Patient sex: M
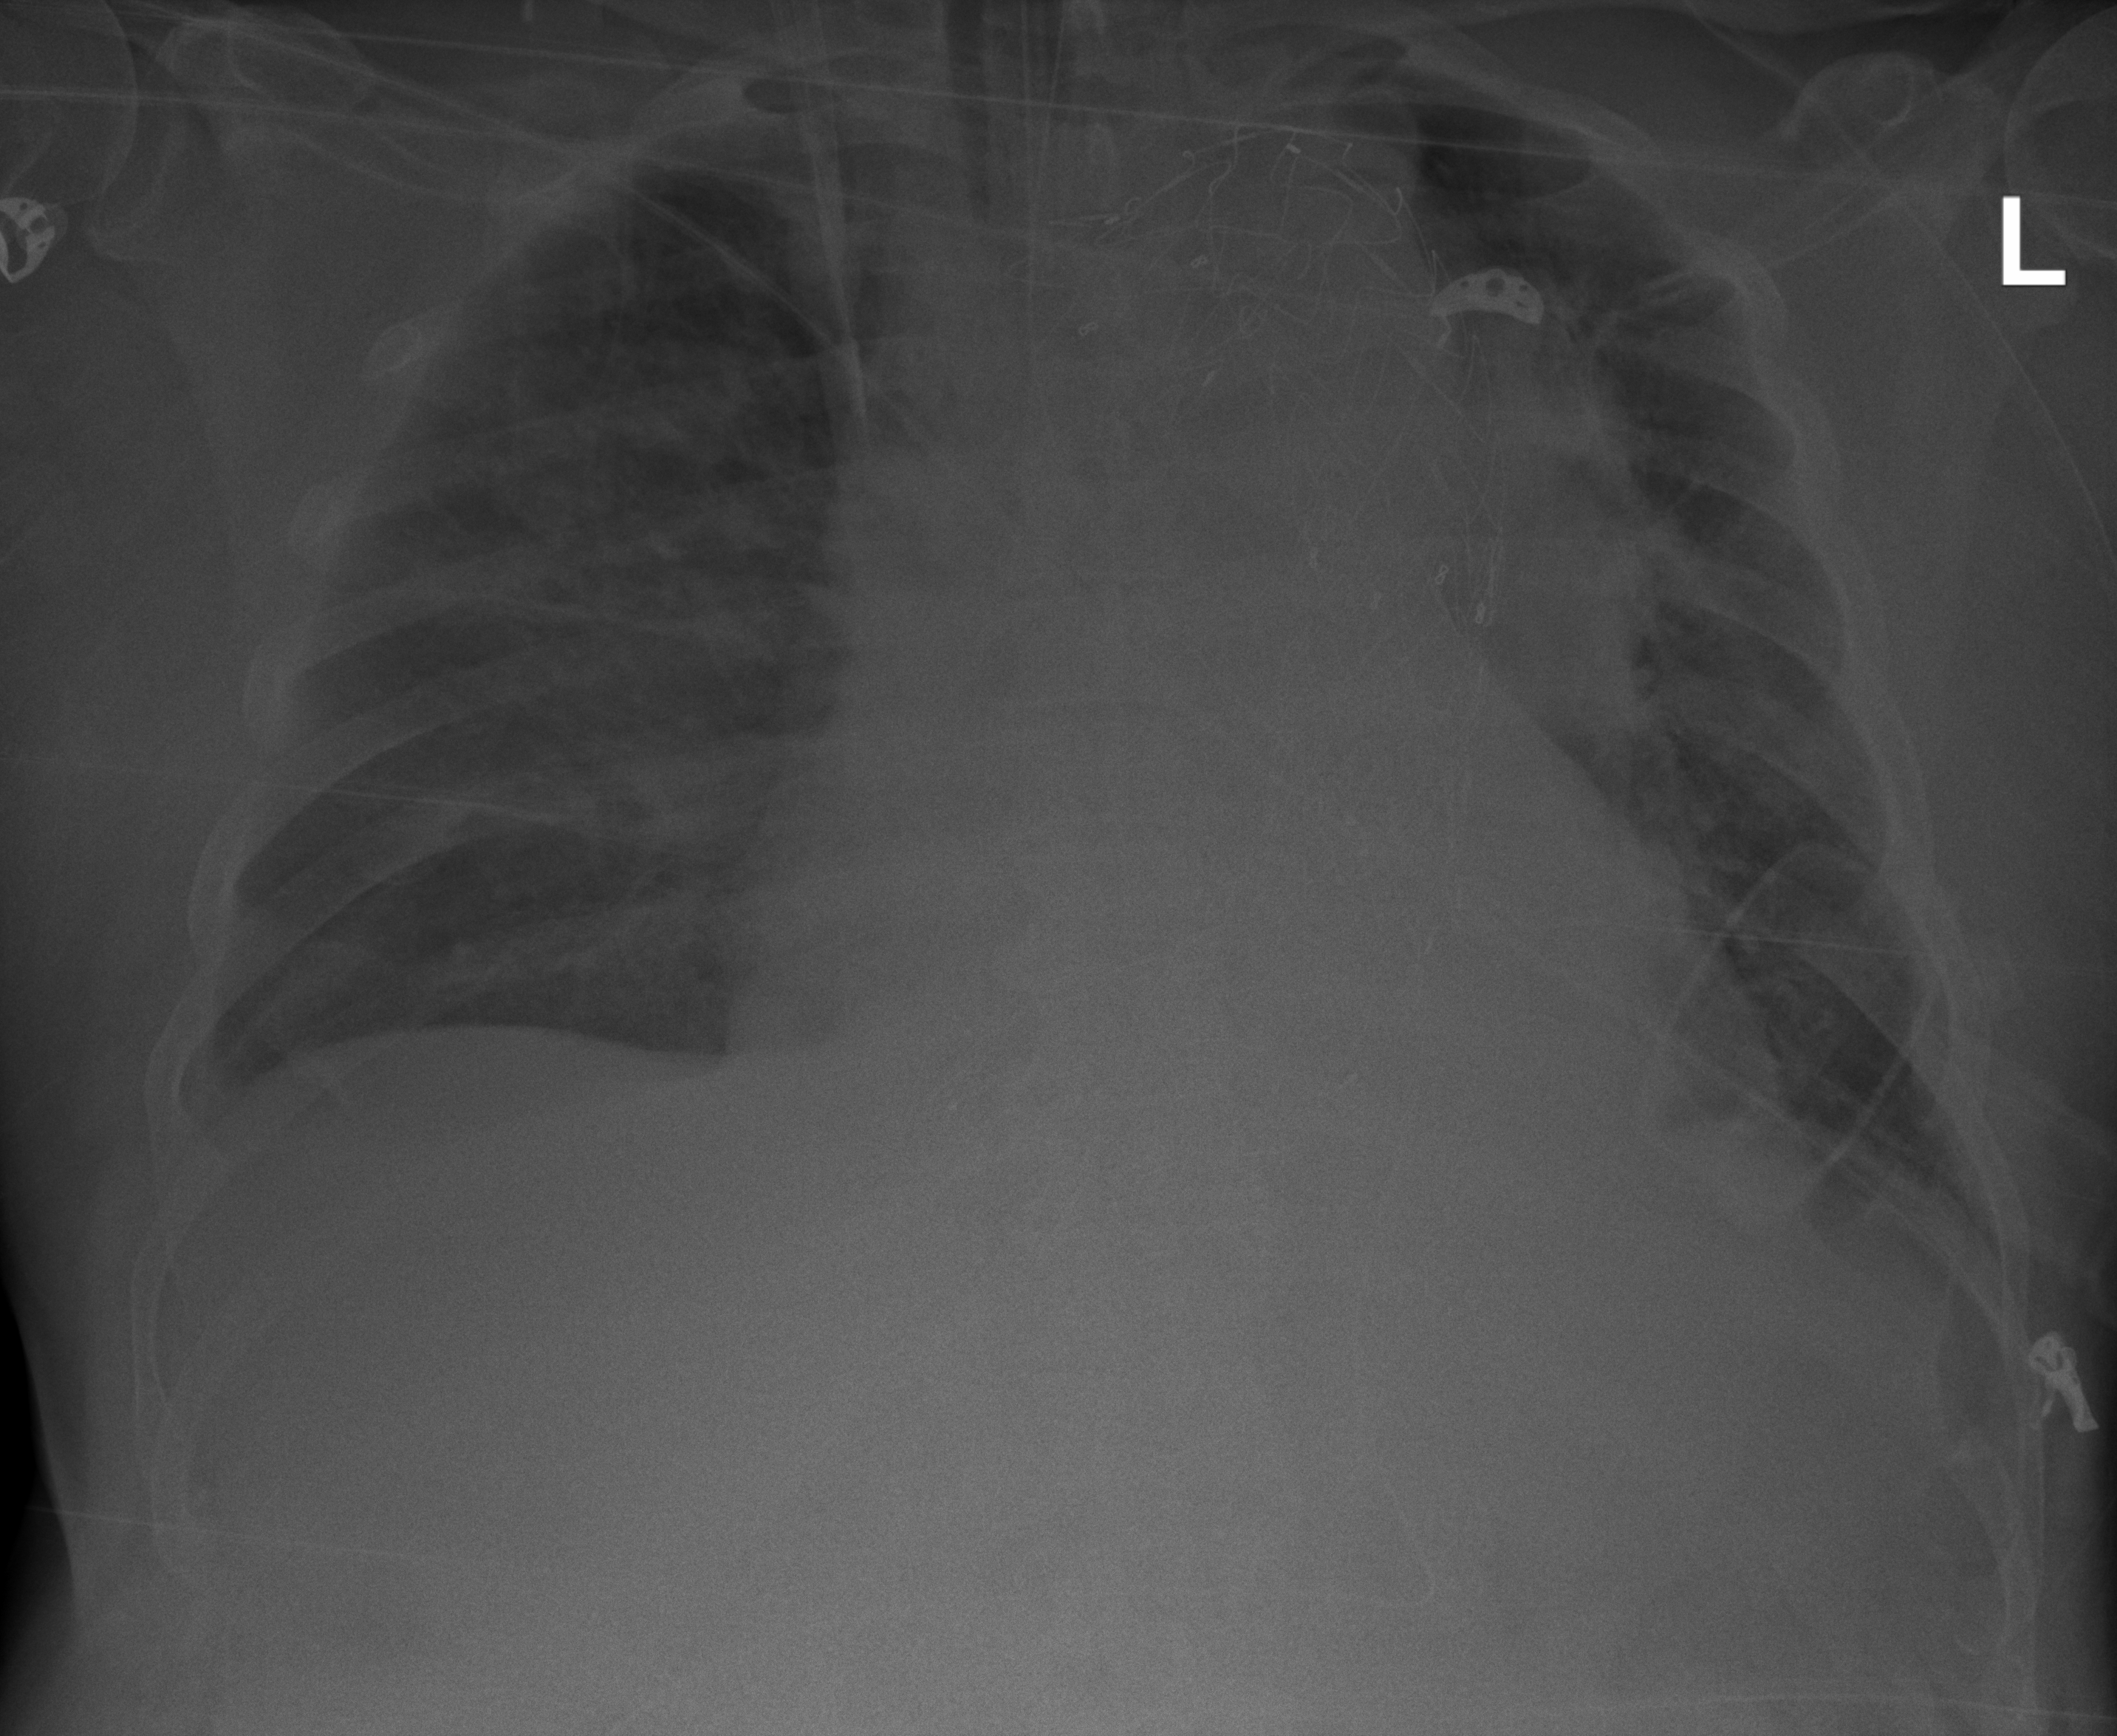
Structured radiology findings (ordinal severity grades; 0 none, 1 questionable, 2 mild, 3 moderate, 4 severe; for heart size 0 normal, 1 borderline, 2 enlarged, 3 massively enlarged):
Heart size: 2
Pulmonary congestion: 2
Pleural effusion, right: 1
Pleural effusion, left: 0
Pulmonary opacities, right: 2
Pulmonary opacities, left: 2
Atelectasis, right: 2
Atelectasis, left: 2